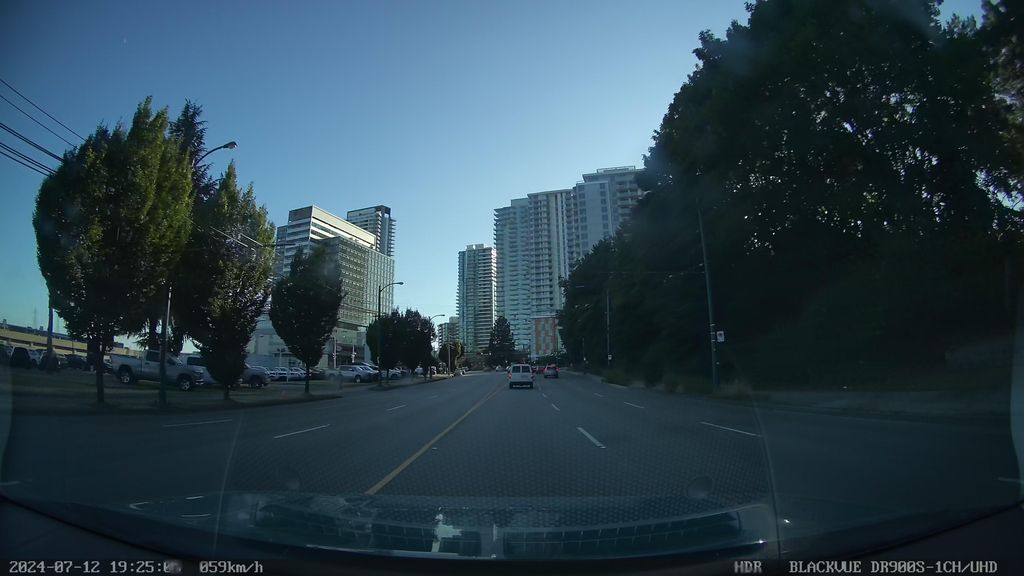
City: vancouver